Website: bh-photo
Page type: receipt
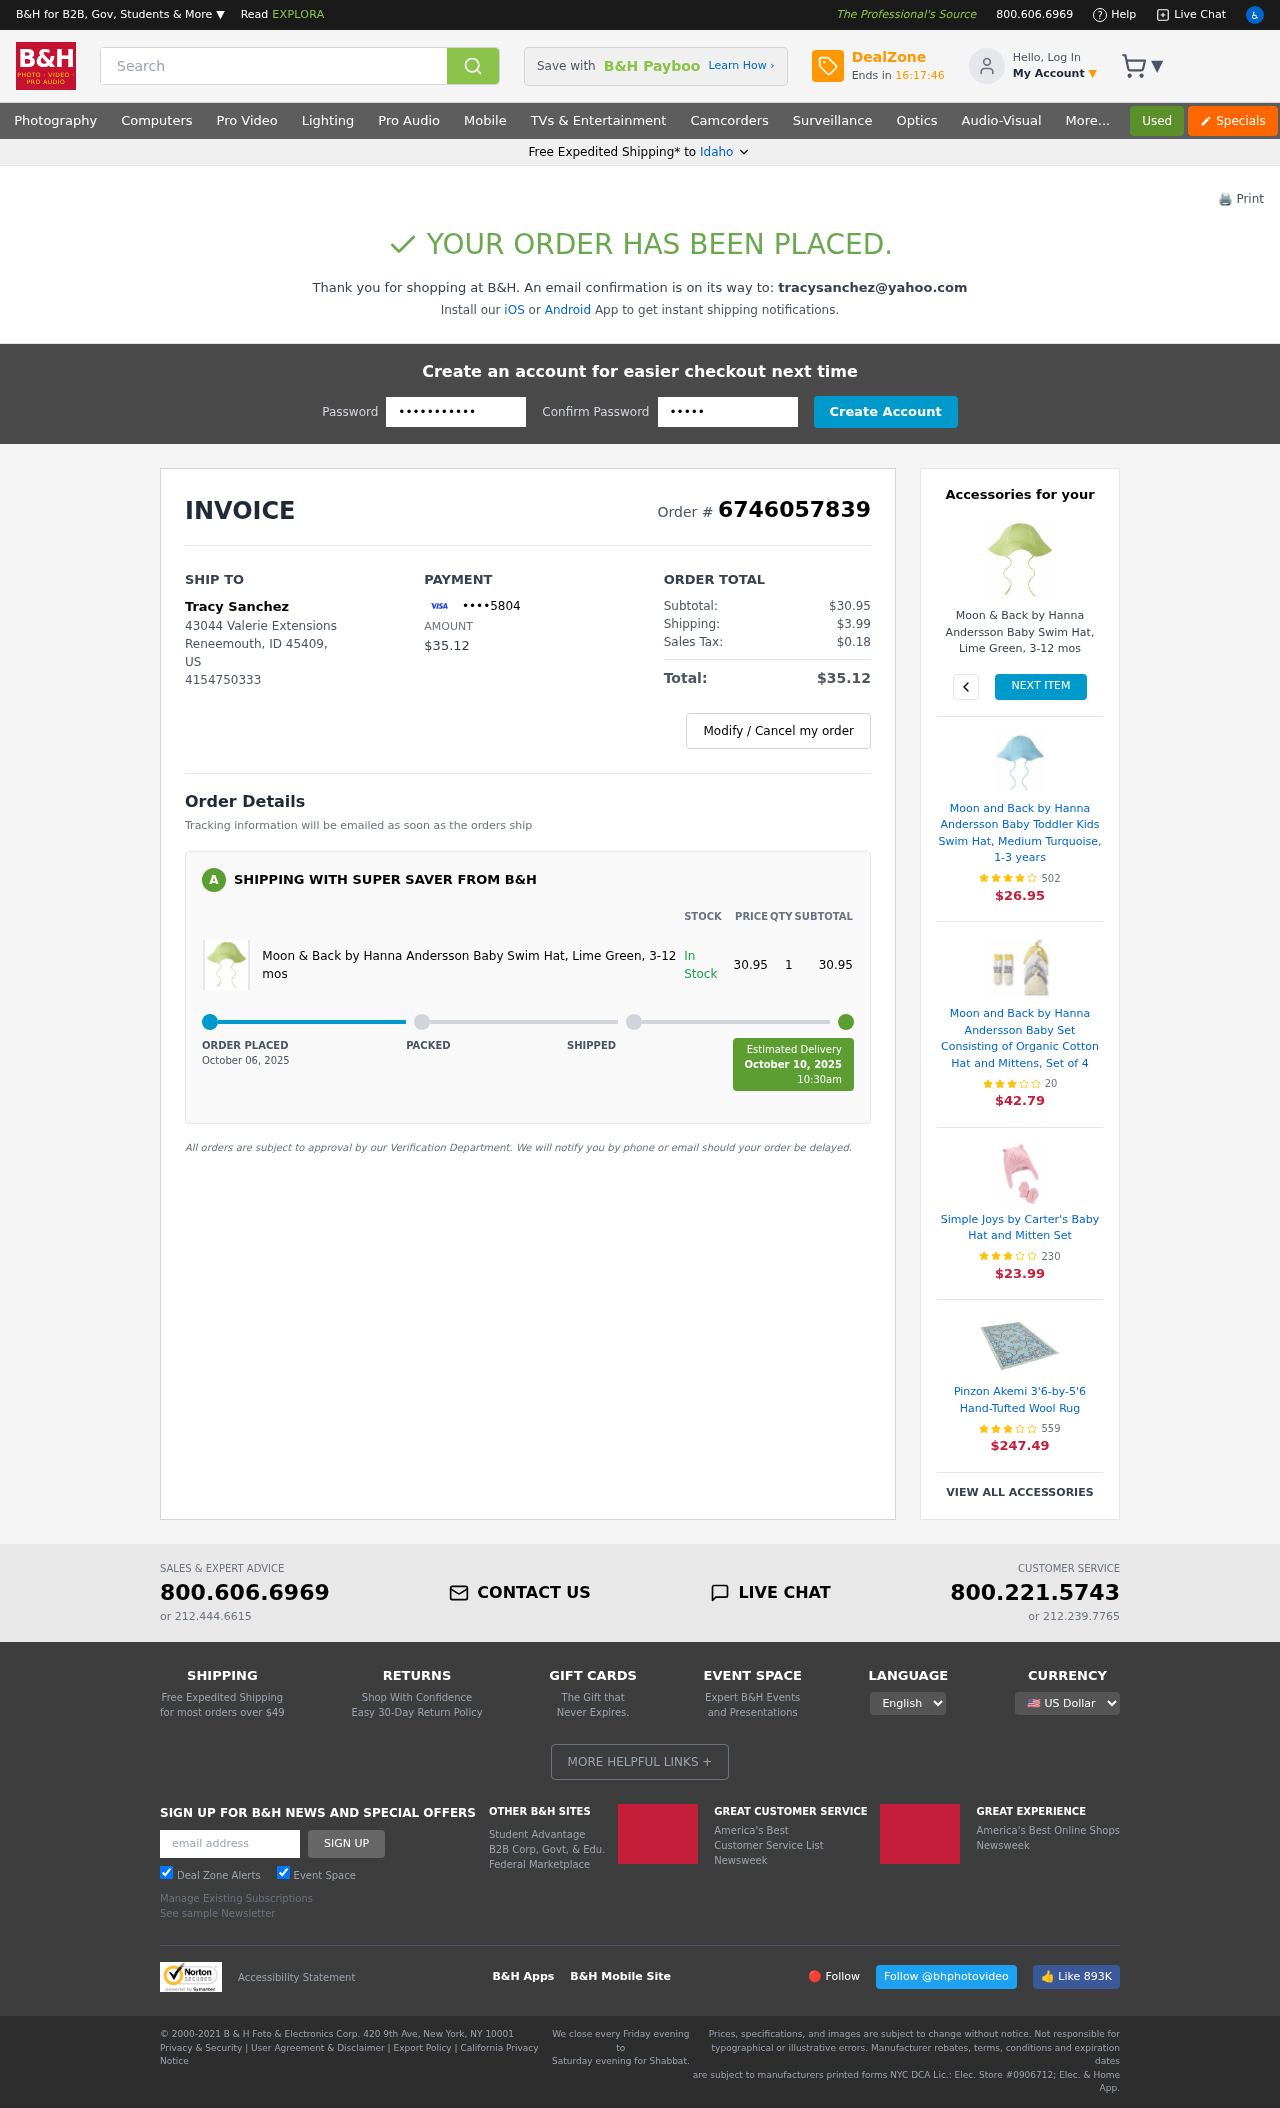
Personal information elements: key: PII_CARD_LAST4
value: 5804
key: PII_CITY
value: Reneemouth
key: PII_EMAIL
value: tracysanchez@yahoo.com
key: PII_FULLNAME
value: Tracy Sanchez
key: PII_PHONE
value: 4154750333
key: PII_POSTCODE
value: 45409
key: PII_STATE
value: Idaho
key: PII_STATE_ABBR
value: ID
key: PII_STREET
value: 43044 Valerie Extensions
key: PII_COUNTRY_CODE
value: US
Product elements: key: PRODUCT1_NAME
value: Moon & Back by Hanna Andersson Baby Swim Hat, Lime Green, 3-12 mos
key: PRODUCT1_PRICE
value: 30.95
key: PRODUCT1_QUANTITY
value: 1
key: PRODUCT1_NAME2
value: Moon & Back by Hanna Andersson Baby Swim Hat, Lime Green, 3-12 mos
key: PRODUCT2_NAME
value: Moon and Back by Hanna Andersson Baby Toddler Kids Swim Hat, Medium Turquoise, 1-3 years
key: PRODUCT2_NUM_RATINGS
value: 502
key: PRODUCT2_PRICE
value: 26.95
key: PRODUCT3_NAME
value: Moon and Back by Hanna Andersson Baby Set Consisting of Organic Cotton Hat and Mittens, Set of 4
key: PRODUCT3_NUM_RATINGS
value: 20
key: PRODUCT3_PRICE
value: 42.79
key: PRODUCT4_NAME
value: Simple Joys by Carter's Baby Hat and Mitten Set
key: PRODUCT4_NUM_RATINGS
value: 230
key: PRODUCT4_PRICE
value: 23.99
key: PRODUCT5_NAME
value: Pinzon Akemi 3'6-by-5'6 Hand-Tufted Wool Rug
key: PRODUCT5_NUM_RATINGS
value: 559
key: PRODUCT5_PRICE
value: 247.49
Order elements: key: ORDER_ID
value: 6746057839
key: ORDER_TOTAL
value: $35.12
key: ORDER_SUBTOTAL
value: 30.95
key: ORDER_SUBTOTAL
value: $30.95
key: ORDER_SHIPPING_COST
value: $3.99
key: ORDER_TAX
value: $0.18
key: ORDER_DATE
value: October 06, 2025
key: ORDER_DELIVERY_DATE
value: October 10, 2025
Search elements: key: HEADER_SEARCH
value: Search